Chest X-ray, AP view. Patient: 51 years old, sex M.
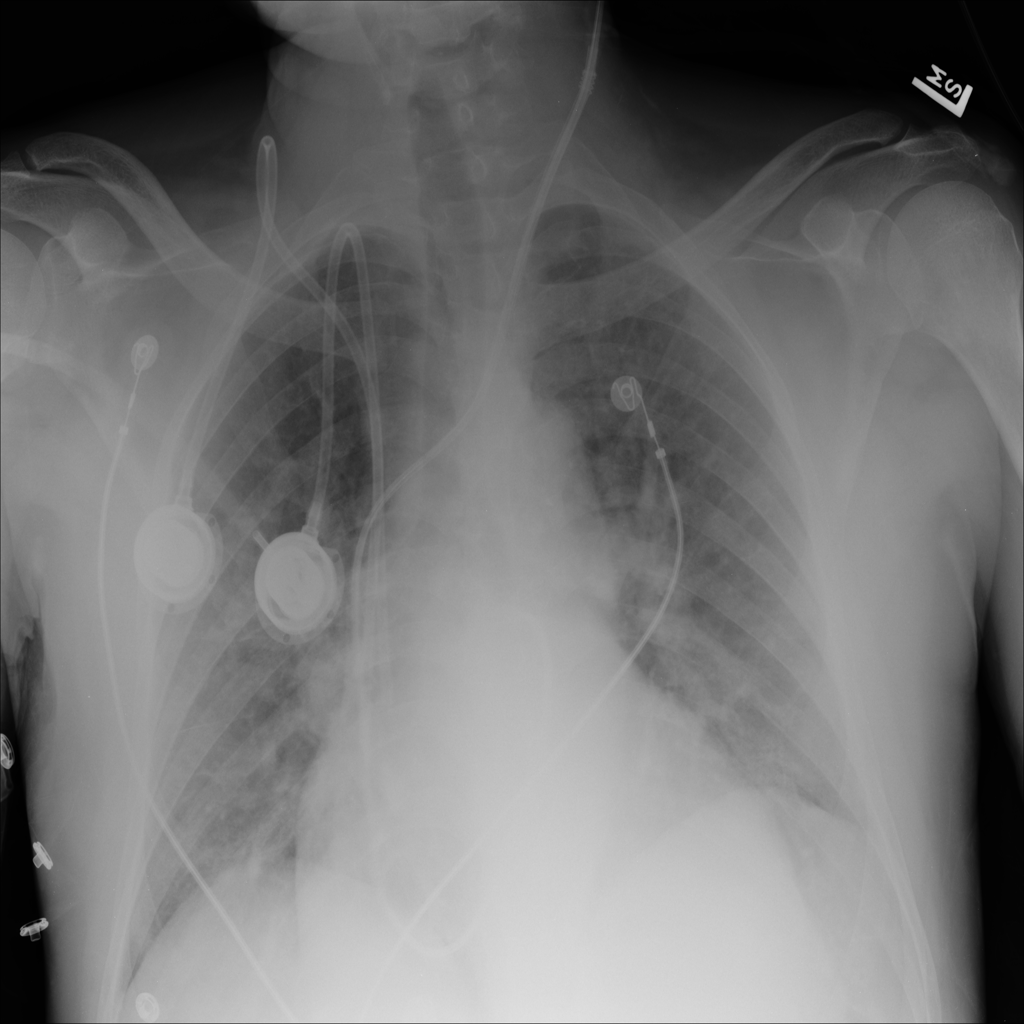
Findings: Cardiomegaly, Infiltration